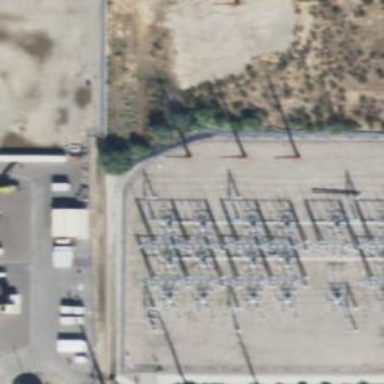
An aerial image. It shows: Switch used for power control.